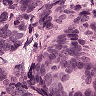
Metastatic tissue present: yes